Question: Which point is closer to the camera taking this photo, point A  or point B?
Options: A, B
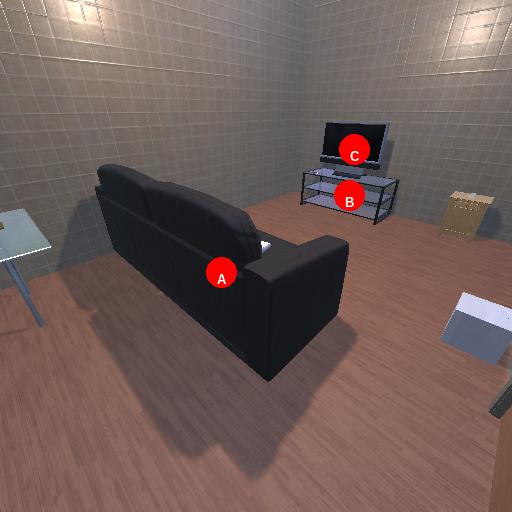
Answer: A